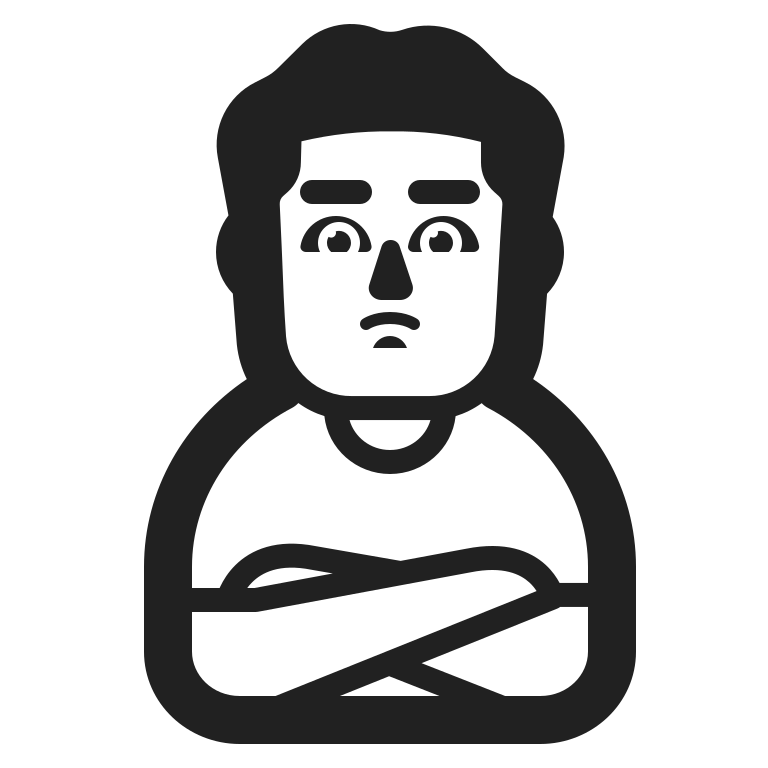
man pouting high contrast default